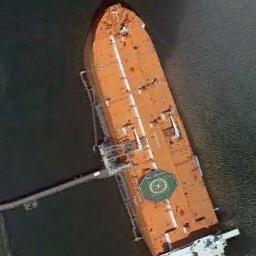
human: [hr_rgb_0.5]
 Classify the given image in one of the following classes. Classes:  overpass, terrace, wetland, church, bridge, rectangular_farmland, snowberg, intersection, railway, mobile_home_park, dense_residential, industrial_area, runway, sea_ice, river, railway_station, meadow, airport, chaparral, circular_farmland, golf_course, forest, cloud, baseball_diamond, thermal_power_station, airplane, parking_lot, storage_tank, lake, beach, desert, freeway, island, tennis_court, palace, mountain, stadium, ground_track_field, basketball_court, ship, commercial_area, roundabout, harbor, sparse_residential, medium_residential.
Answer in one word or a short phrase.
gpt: ship